Question: What's wrong with my script.
it doesn't create an html element on ajax success?
'''
$('.ajaxForm').ajaxForm({
dataType : "json",
success : function(data){
if(data.msg=='ok'){
setTimeout("fnChangePage('/login')",5000);
}else{
$(".dialog p").html(data.msg);
$(".dialog").dialog({
title : "Error!"
});
}
}
});
'''
'''
{"msg":"<ul><li>Repeat Password!<\/li><li>Employee not found!<\/li><\/ul>"}
'''

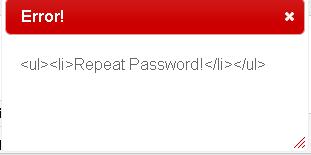
Answer: If the following line is the one that you want to create an html element:
'''
$(".dialog p").html(data.msg);
'''
Then you need 'data.msg' to contain that element . So you'll need to change your server-side code to output '<' and '>' instead of '&lt;' and '&gt;'. That is, your JSON output should be:
'''
{"msg":"<ul><li>Repeat Password!</li><li>Employee not found!</li></ul>"}
'''
If you can't make the change server-side for some reason you could replace it in JS before using it:
'''
$(".dialog p").html( data.msg.replace(/&gt;/g,">").replace(/&lt;/g,"<") );
'''